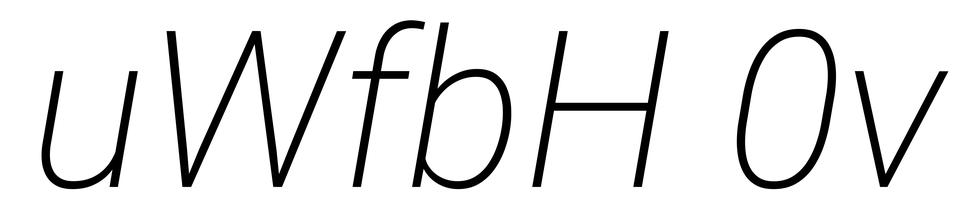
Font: Roboto-Italic_ExtraLight_Italic